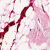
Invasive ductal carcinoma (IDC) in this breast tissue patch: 0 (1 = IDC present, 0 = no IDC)